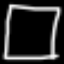
Label: square